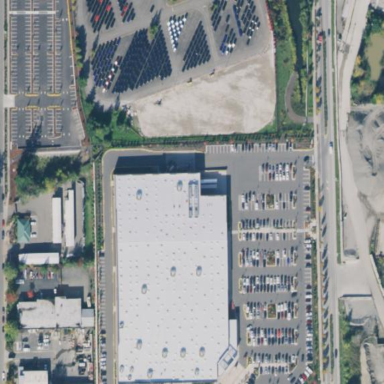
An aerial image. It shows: Wholesale shop building.